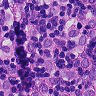
Metastatic tissue present: yes